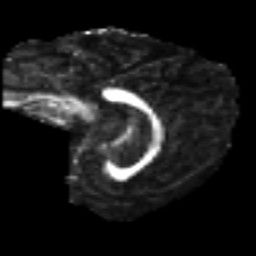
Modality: FA
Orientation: sagittal
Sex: male
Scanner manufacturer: ge
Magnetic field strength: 3 T
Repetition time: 7 s
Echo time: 0.0804 s